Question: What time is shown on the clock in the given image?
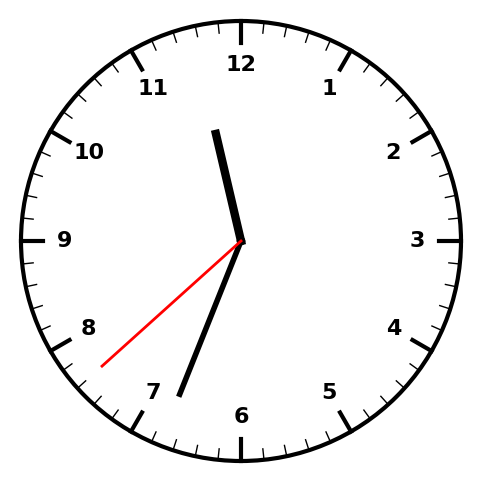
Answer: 11:33:38